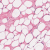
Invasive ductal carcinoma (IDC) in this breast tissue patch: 0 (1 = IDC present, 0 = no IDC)